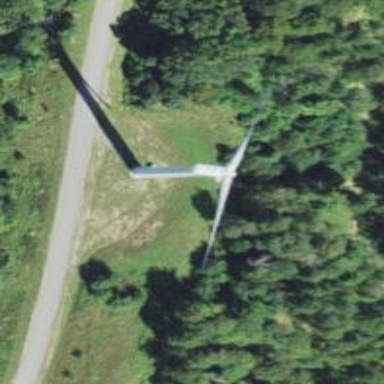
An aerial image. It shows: Wind generator using horizontal axis wind turbines.